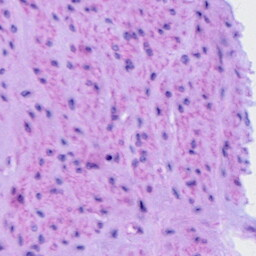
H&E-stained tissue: Cervix